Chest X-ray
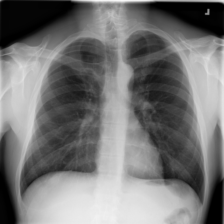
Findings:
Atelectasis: negative
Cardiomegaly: negative
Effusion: negative
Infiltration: positive
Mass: negative
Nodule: negative
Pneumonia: negative
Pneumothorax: negative
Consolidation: negative
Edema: negative
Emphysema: negative
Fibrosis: negative
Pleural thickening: negative
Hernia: negative